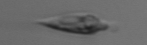
Label: Oxytoxum